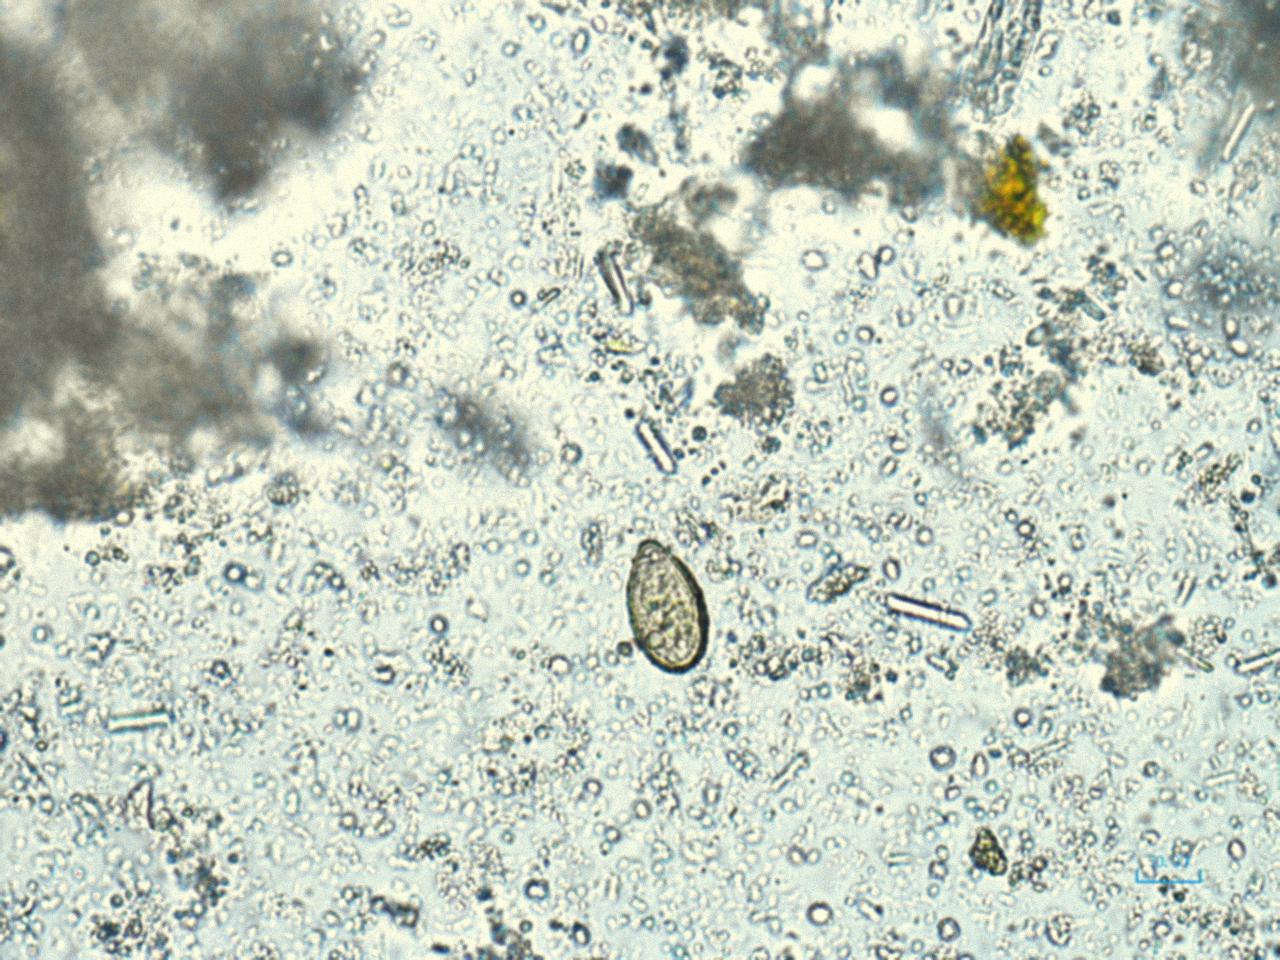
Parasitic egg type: Opisthorchis viverrine